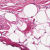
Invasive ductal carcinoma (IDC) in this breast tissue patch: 0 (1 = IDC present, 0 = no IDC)